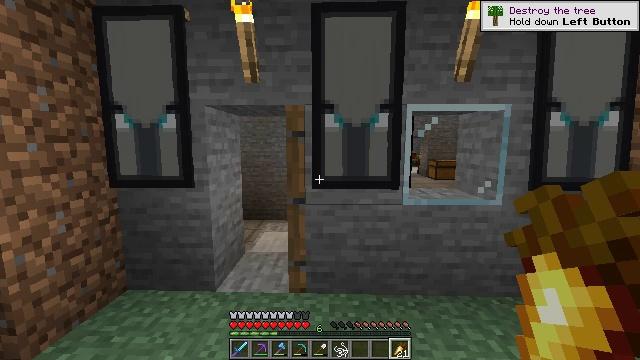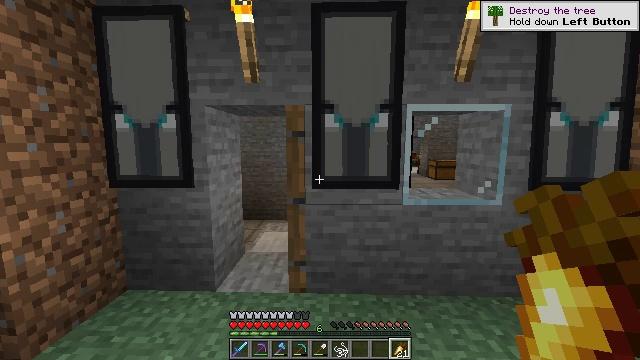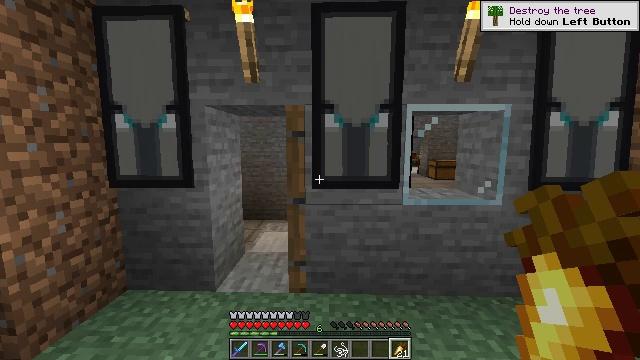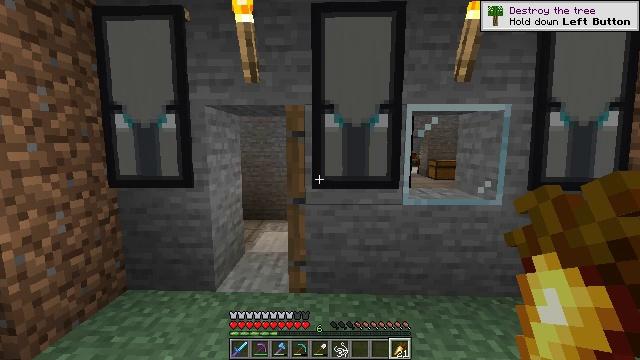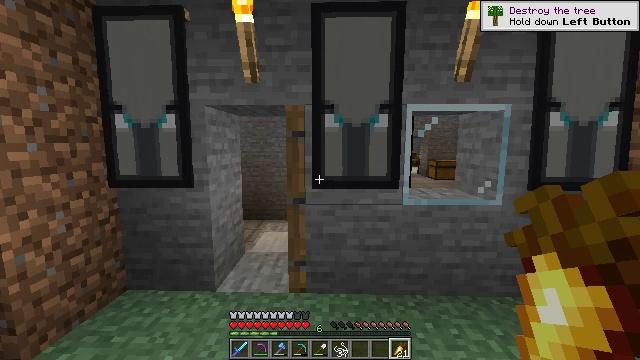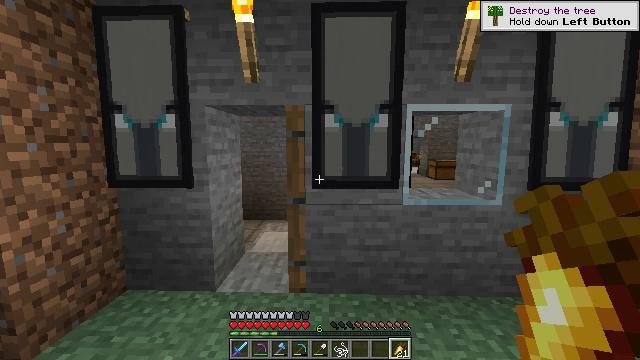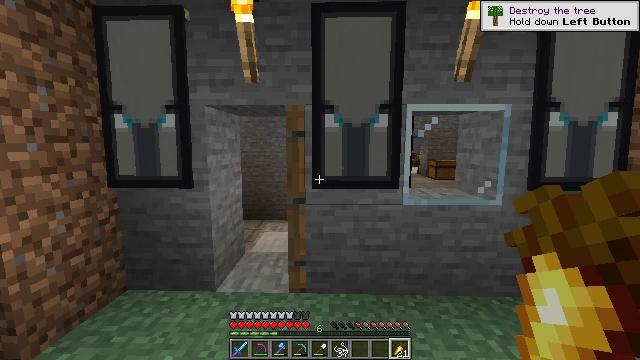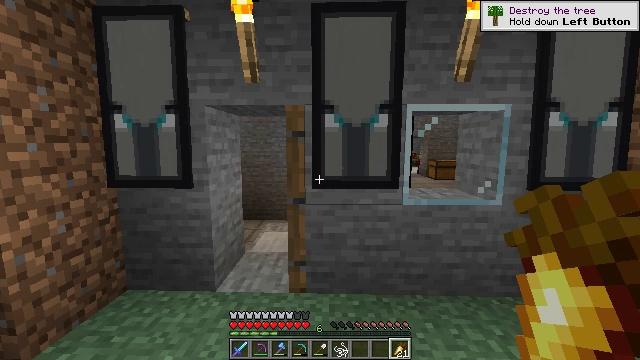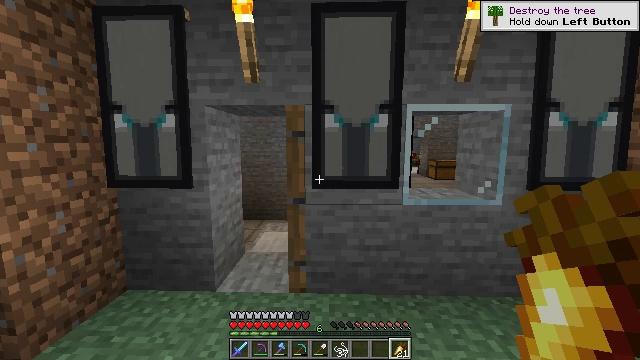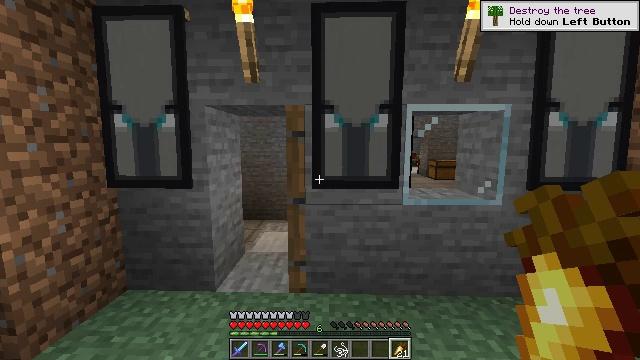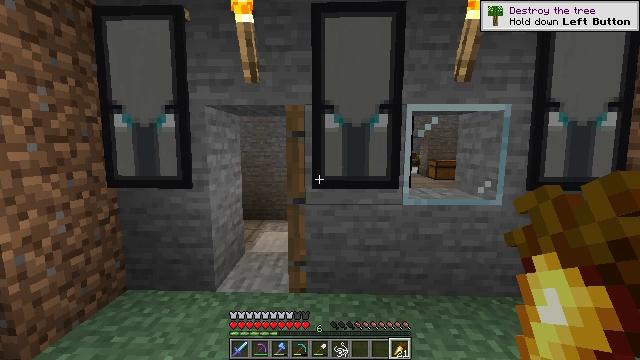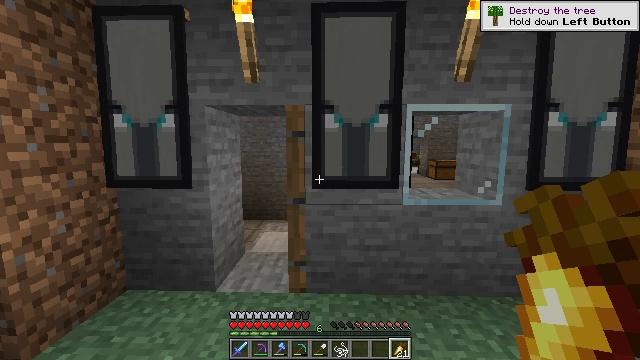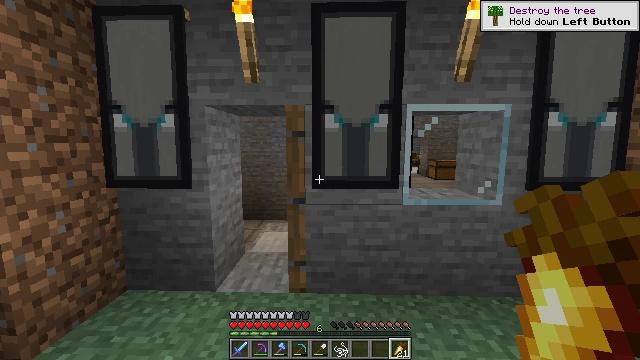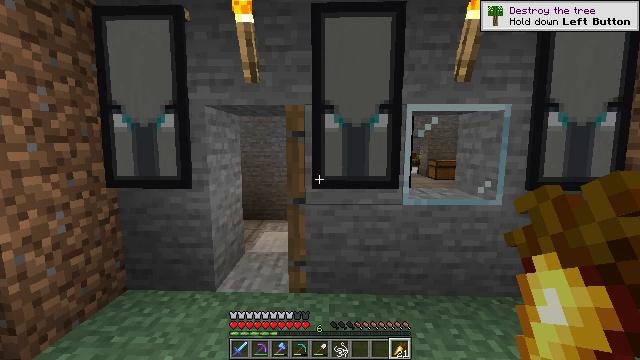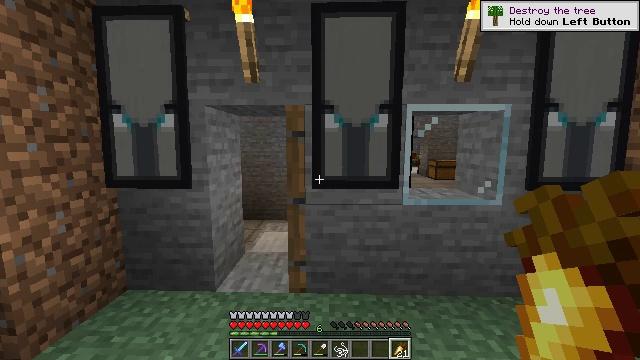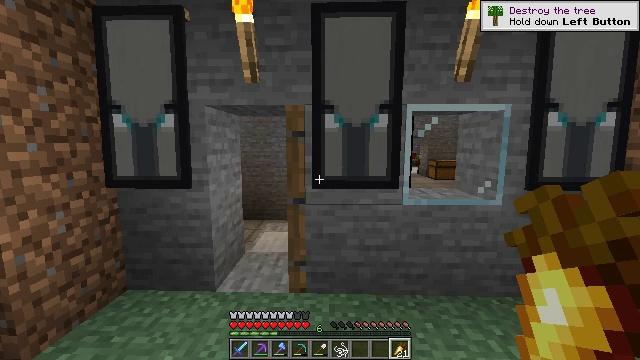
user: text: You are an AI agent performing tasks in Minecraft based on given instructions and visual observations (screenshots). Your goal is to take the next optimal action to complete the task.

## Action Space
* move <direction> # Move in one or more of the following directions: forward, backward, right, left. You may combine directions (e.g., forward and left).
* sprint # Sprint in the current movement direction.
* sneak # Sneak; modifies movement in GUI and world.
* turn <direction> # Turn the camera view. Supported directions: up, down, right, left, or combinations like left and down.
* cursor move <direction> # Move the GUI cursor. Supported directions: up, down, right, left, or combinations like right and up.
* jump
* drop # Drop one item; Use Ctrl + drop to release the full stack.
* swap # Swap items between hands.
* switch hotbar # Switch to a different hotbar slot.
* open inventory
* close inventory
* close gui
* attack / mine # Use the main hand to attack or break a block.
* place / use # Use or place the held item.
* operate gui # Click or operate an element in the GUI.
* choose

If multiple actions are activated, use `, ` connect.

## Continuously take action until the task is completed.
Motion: motion action
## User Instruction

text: Open the furnace and craft a smooth stone.
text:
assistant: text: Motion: no_op
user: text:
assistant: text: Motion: no_op
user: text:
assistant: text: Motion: no_op
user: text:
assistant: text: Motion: no_op
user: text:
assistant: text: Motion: no_op
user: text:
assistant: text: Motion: no_op
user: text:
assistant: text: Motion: no_op
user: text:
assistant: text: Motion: no_op
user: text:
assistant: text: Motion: no_op
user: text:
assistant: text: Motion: no_op
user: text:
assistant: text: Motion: no_op
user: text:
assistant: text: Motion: no_op
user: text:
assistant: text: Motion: no_op
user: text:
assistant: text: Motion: no_op
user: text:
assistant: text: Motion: no_op
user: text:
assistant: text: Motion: no_op
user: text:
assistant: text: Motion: no_op
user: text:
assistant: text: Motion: no_op
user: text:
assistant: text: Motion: no_op
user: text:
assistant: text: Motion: no_op
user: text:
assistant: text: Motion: no_op
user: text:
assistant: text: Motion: no_op
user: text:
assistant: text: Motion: no_op
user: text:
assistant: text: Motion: no_op
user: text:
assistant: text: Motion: no_op
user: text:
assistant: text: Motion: no_op
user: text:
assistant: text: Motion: no_op
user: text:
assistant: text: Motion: no_op
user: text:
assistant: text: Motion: no_op
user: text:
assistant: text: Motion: no_op